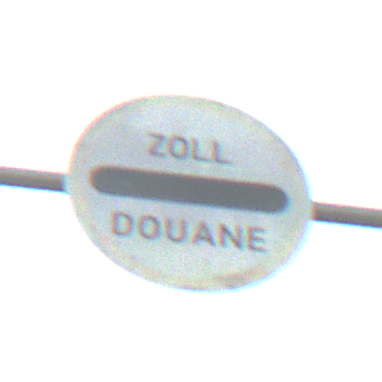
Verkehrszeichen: Zollstelle
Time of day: SunriseSunset
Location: Outdoor (RoadRail)
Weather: PartlyCloudy
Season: NotSpecified
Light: Natural